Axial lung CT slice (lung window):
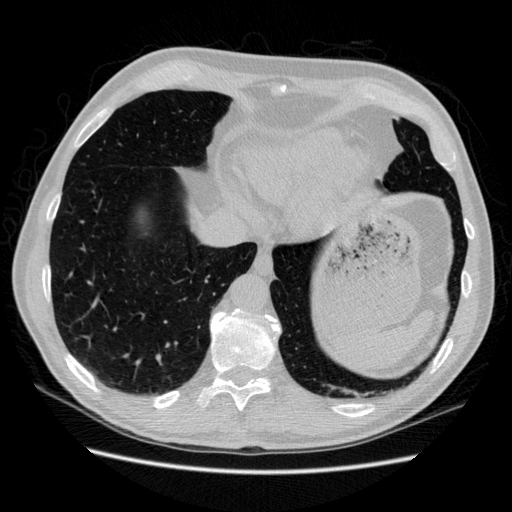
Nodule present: no